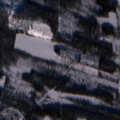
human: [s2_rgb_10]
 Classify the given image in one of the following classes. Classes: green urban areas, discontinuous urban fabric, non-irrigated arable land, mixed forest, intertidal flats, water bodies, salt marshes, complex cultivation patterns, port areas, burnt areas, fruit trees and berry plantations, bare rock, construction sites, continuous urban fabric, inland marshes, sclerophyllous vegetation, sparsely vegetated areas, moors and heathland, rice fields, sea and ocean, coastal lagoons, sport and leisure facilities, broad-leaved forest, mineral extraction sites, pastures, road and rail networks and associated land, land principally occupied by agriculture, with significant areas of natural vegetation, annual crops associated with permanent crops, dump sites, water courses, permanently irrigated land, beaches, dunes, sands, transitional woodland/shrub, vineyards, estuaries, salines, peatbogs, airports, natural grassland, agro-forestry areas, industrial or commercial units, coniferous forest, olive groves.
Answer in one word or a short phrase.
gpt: coniferous forest, mixed forest, transitional woodland/shrub, water bodies